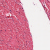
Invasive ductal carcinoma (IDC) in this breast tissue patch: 0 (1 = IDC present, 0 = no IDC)